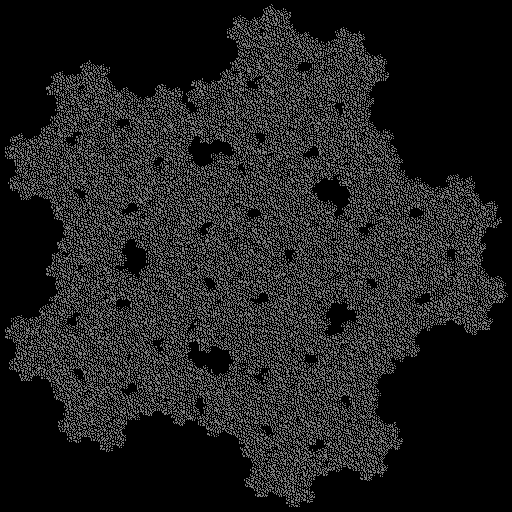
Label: mcWorter_pedigree